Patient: sex F, age 58
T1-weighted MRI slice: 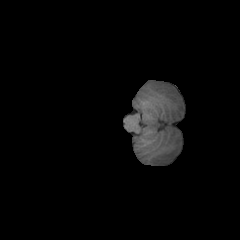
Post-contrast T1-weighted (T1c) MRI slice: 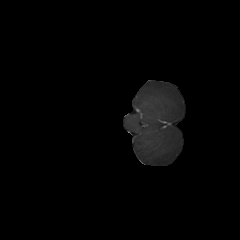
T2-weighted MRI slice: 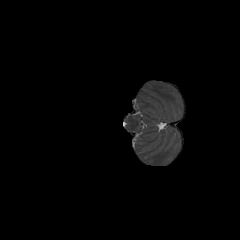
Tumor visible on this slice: no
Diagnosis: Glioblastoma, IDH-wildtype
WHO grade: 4